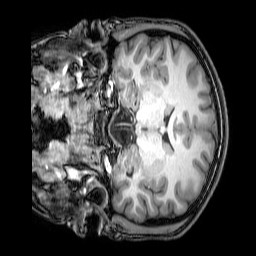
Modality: T1w
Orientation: coronal
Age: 18
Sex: male